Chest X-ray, PA view. Patient: 49 years old, sex M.
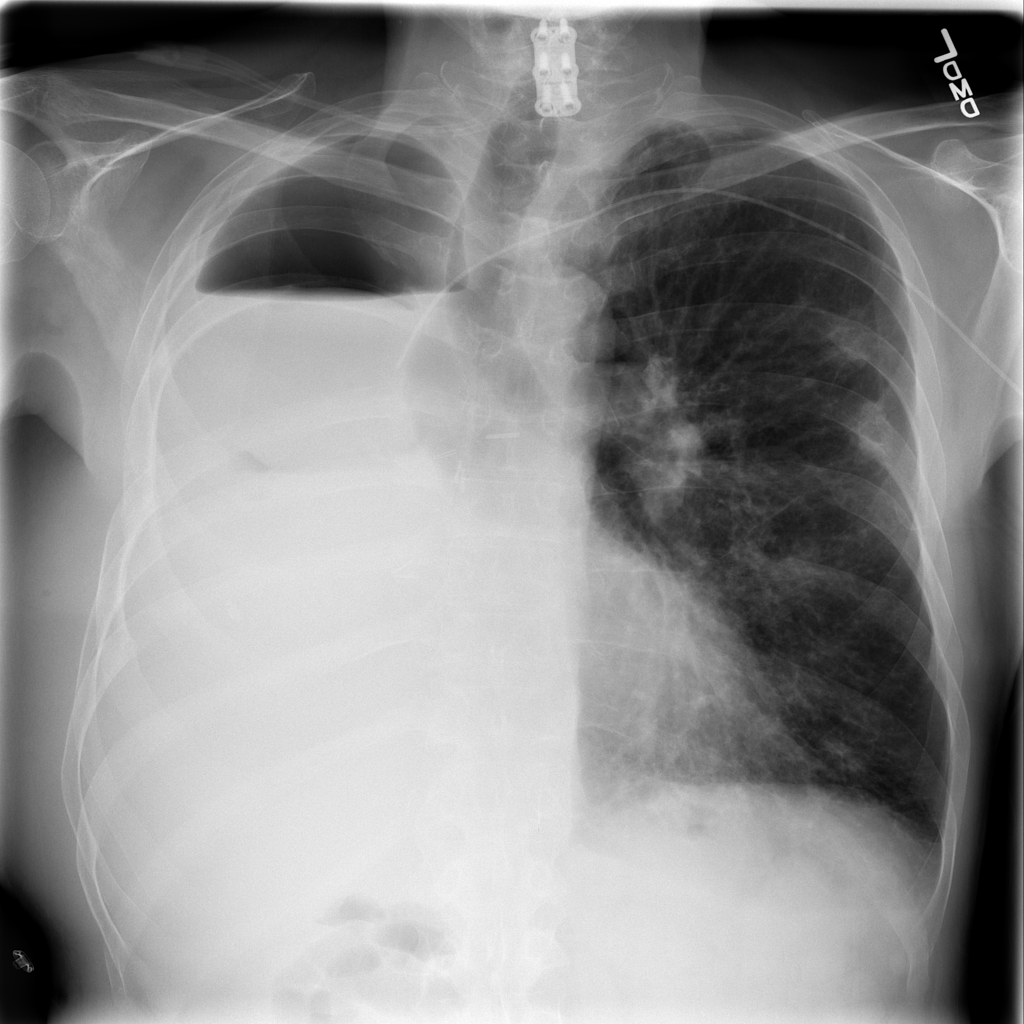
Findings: Infiltration